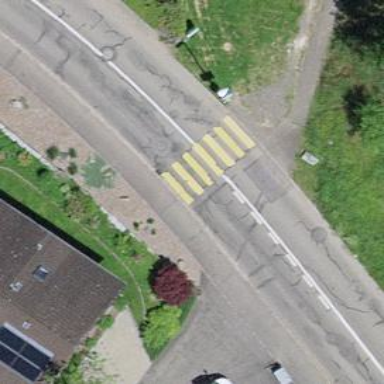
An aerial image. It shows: Marked zebra crossing on the road.